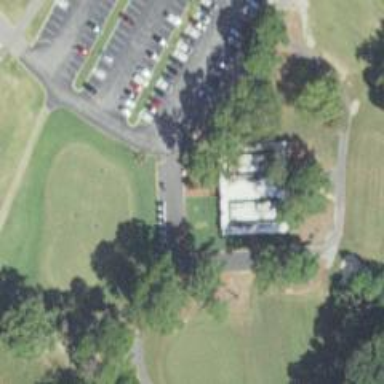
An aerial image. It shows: Sports centre dedicated to golf.